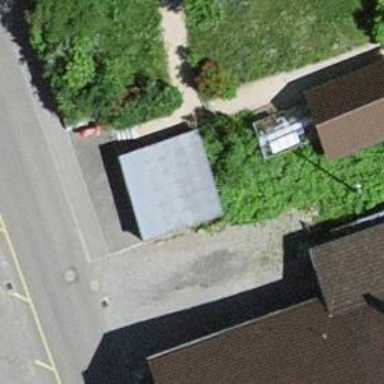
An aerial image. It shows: View of roof of building.